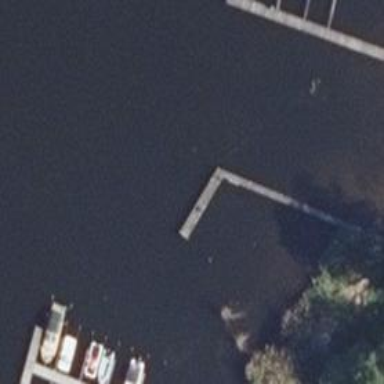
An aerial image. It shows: Man-made pier.